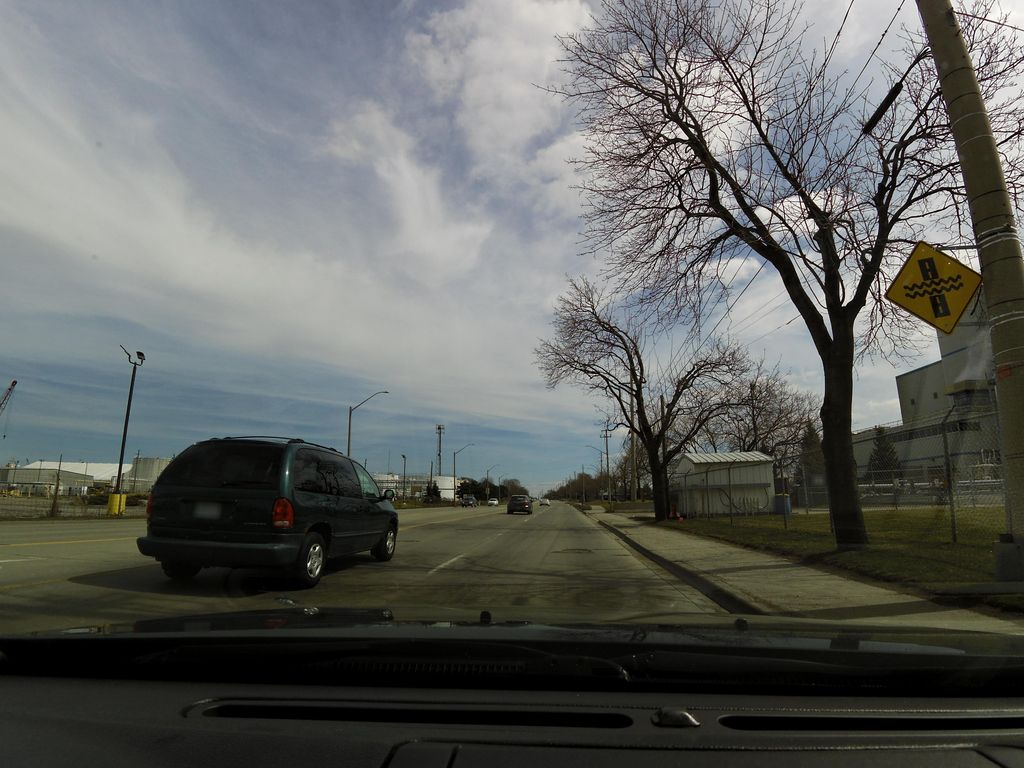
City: hamilton